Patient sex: M
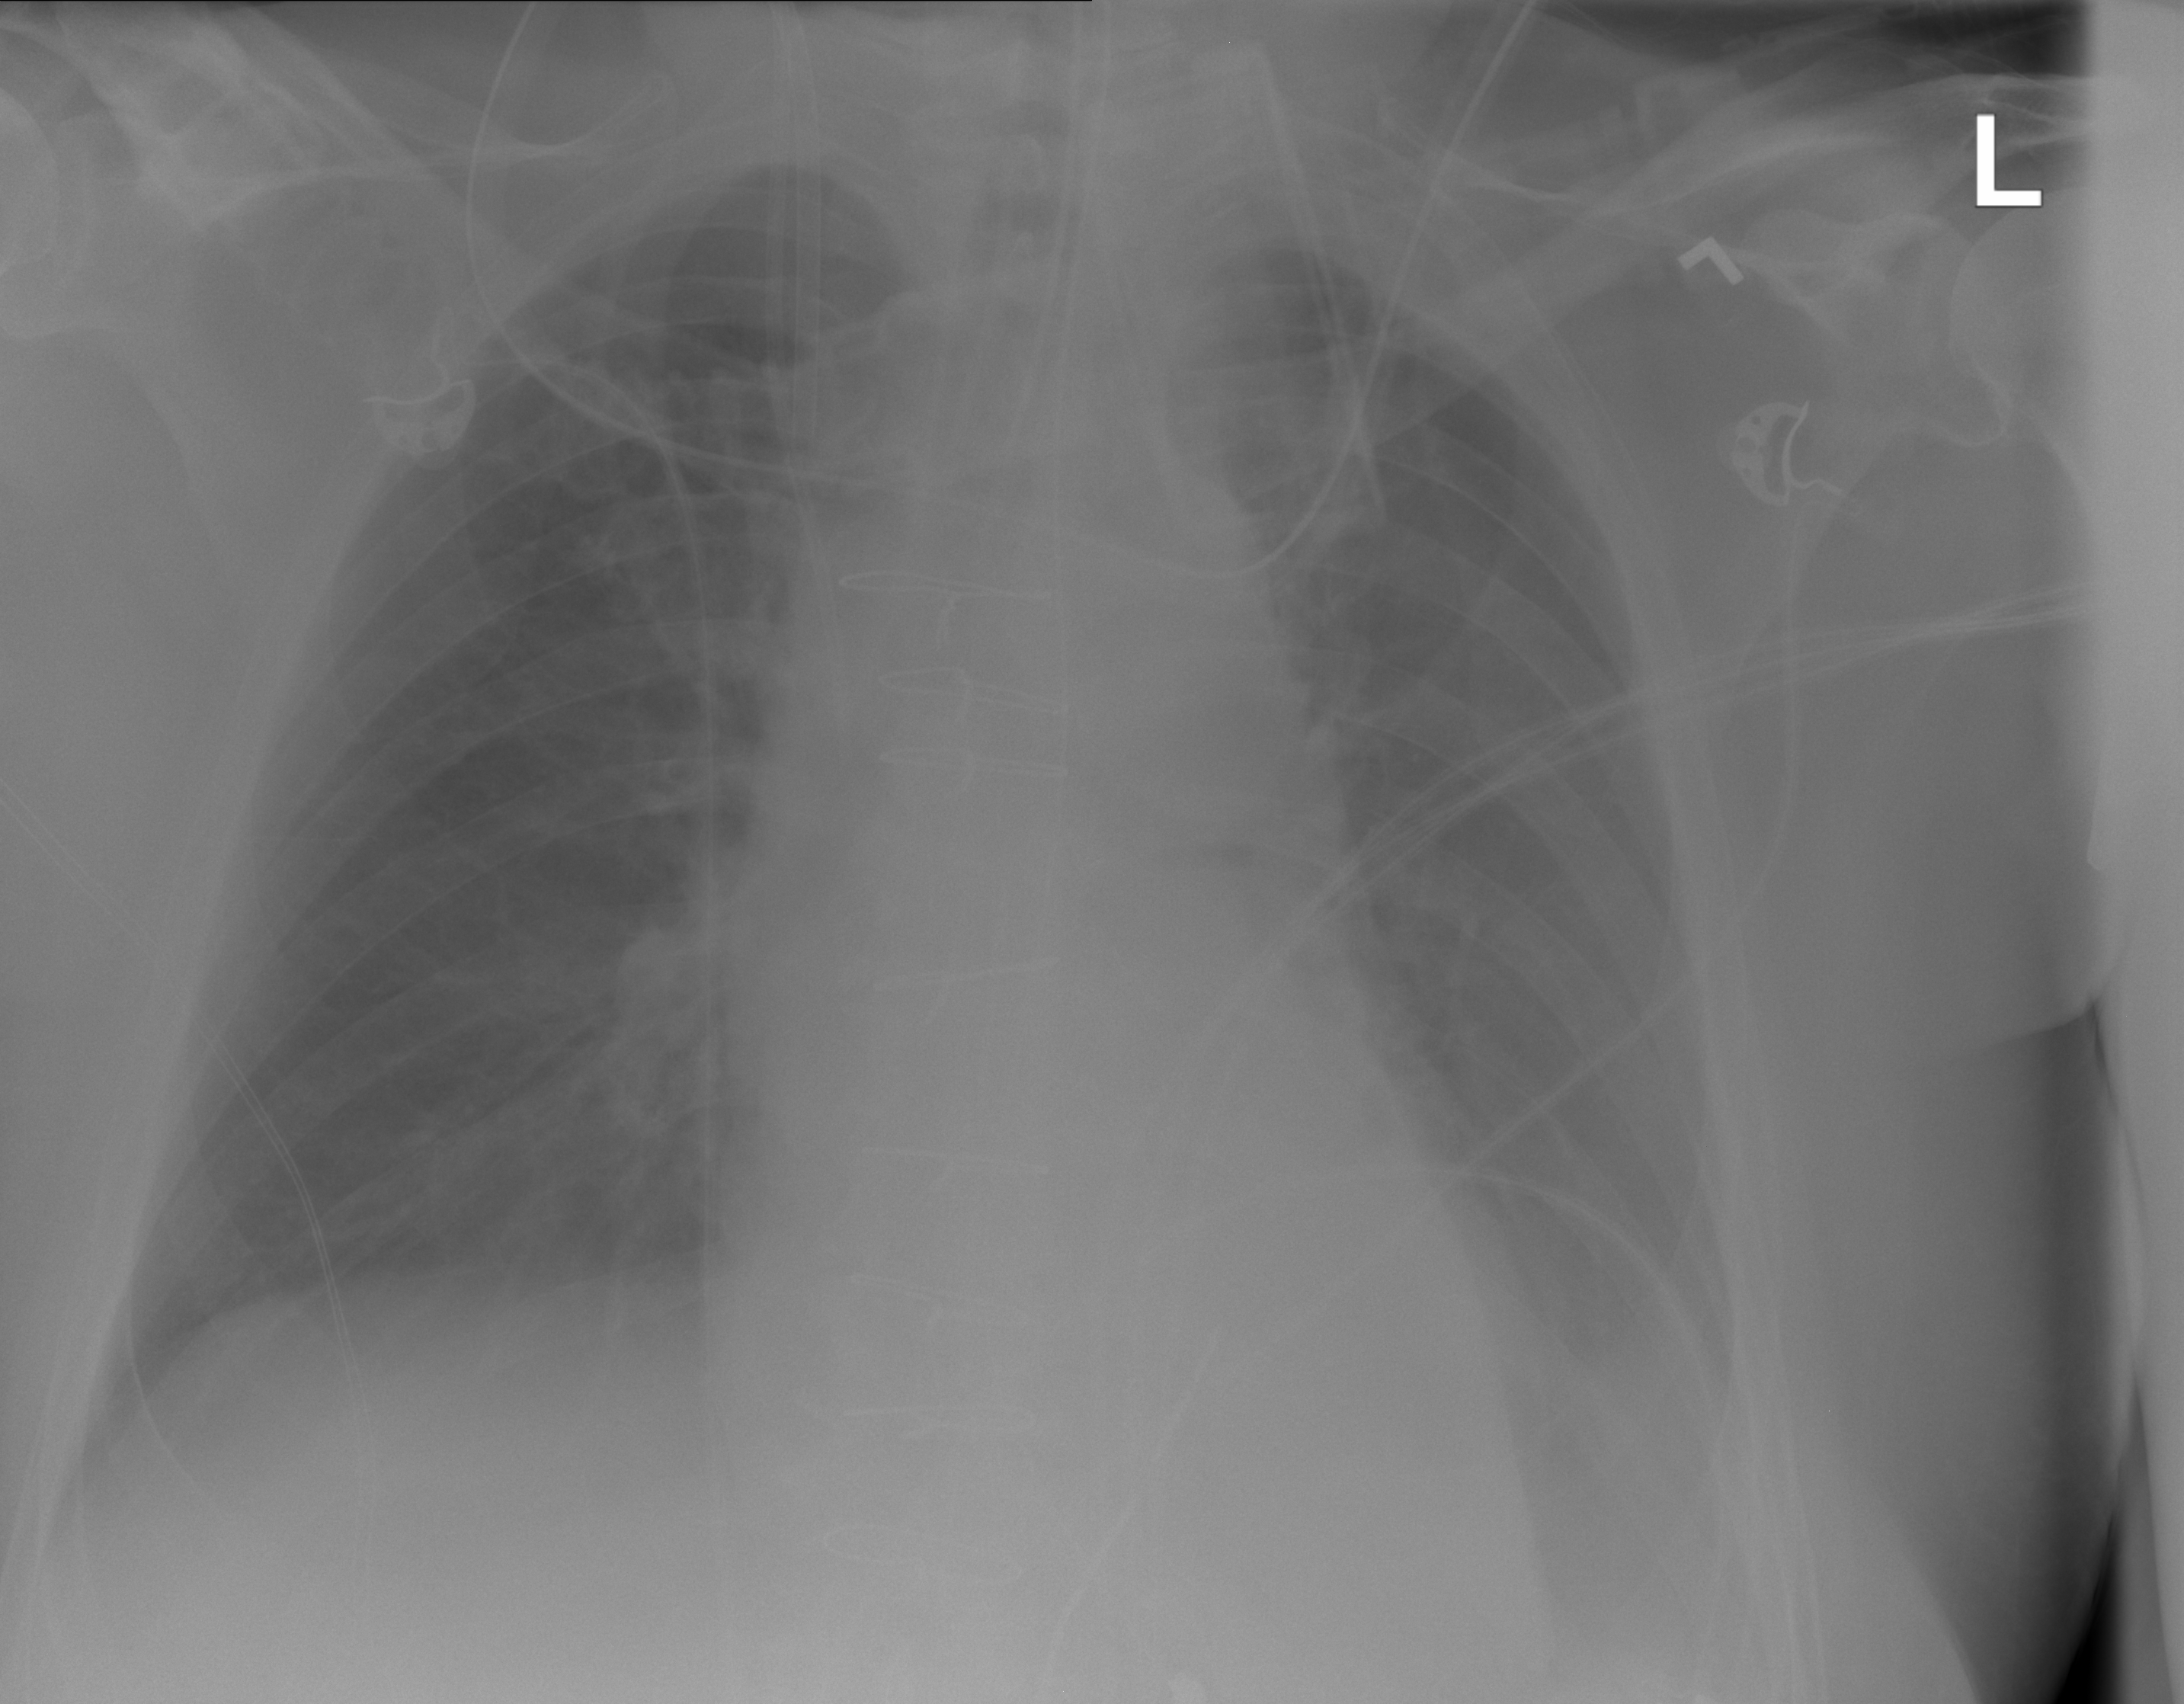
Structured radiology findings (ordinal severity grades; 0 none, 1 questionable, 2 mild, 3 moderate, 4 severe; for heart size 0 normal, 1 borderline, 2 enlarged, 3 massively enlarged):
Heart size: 2
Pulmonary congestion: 2
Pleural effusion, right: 1
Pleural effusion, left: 2
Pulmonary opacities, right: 0
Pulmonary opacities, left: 0
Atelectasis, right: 0
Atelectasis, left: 0